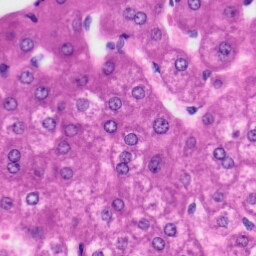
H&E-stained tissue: Liver